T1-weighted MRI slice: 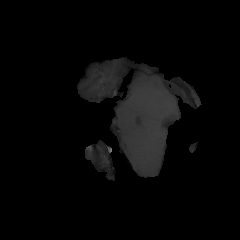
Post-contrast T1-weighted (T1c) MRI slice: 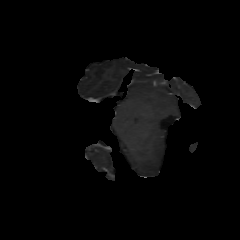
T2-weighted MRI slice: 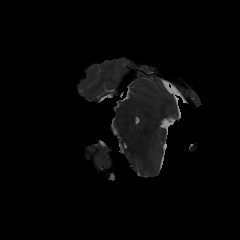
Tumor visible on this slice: no